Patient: sex F, age 68
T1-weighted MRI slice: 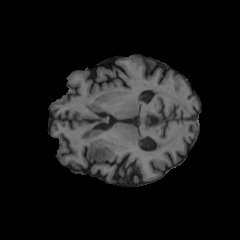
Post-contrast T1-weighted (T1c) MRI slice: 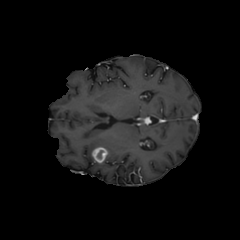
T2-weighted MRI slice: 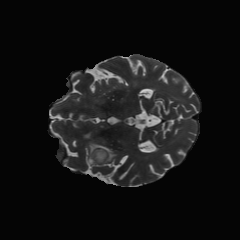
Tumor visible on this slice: yes
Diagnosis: Glioblastoma, IDH-wildtype
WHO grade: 4